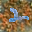
Label: 2